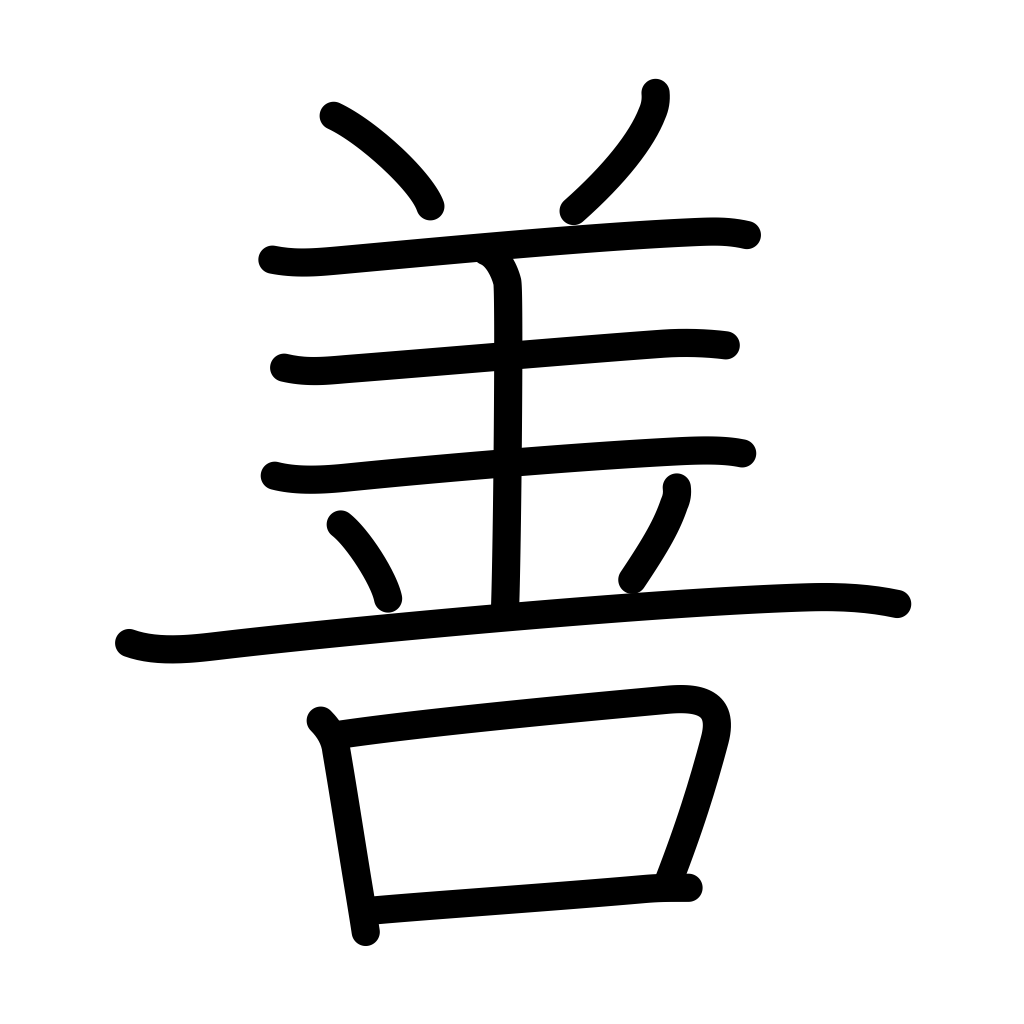
Meaning: virtuous, good, goodness